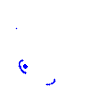
Particle: pion